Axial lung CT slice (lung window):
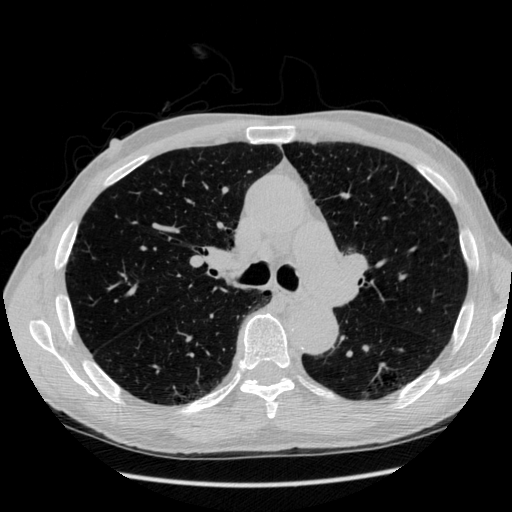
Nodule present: no